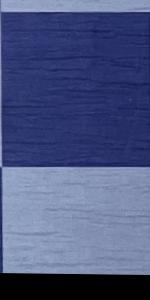
Label: Empty